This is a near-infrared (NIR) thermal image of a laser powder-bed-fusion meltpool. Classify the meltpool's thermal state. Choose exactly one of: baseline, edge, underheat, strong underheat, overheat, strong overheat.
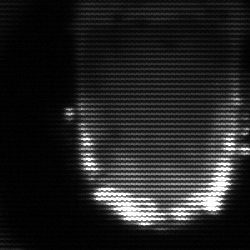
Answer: baseline